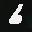
Label: 6